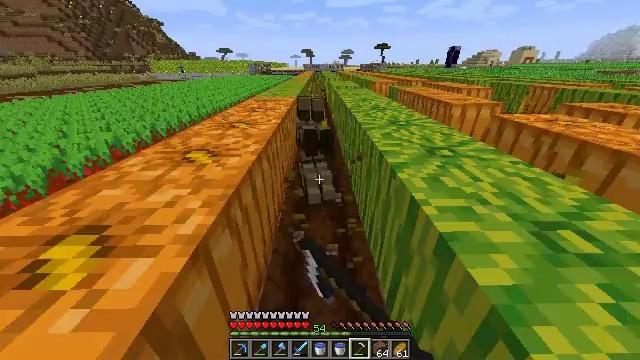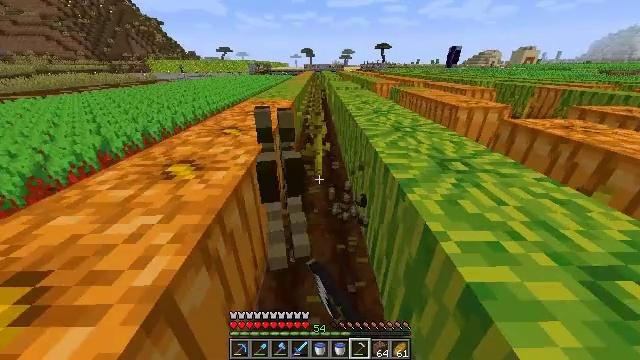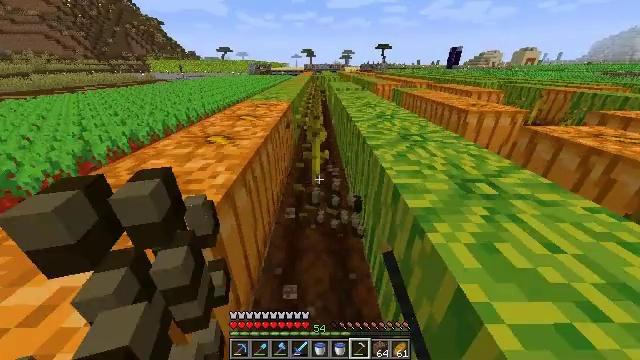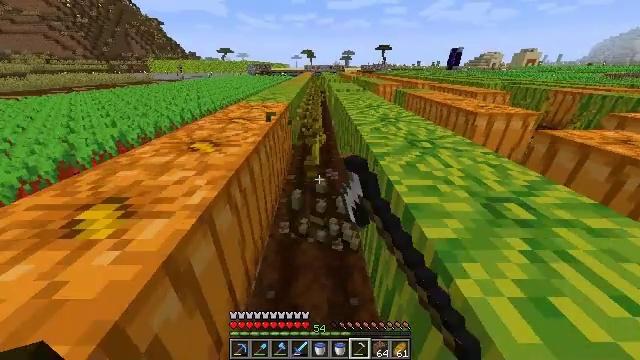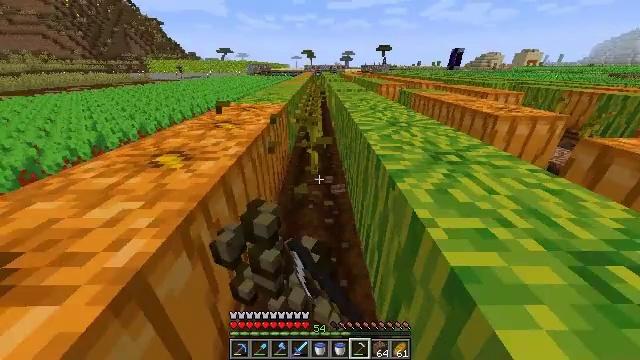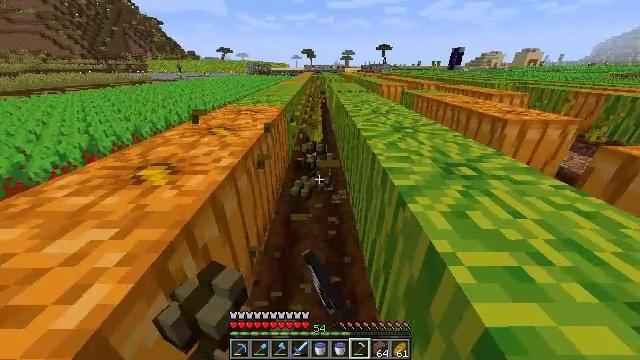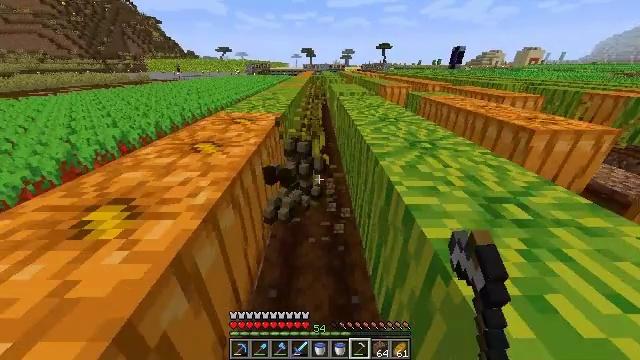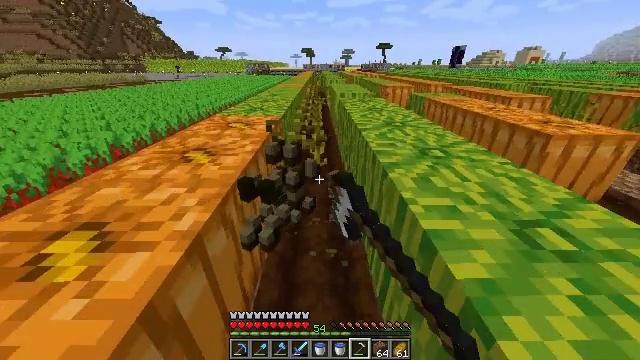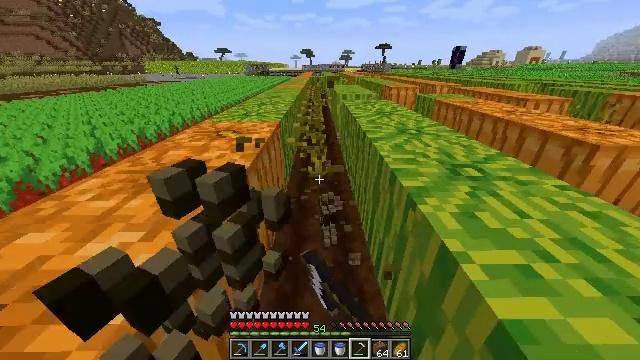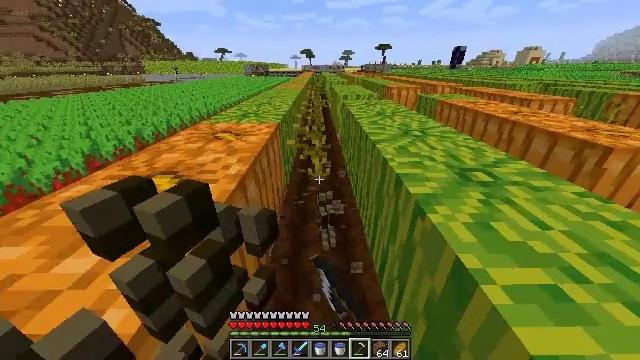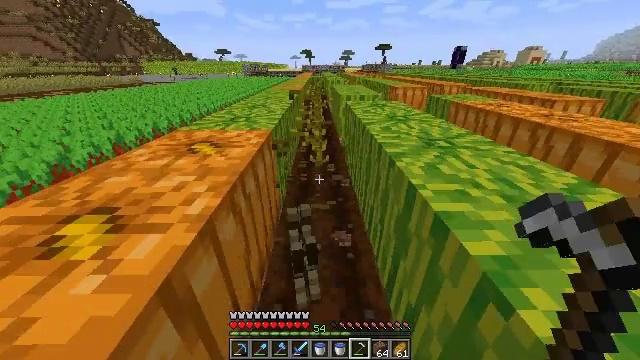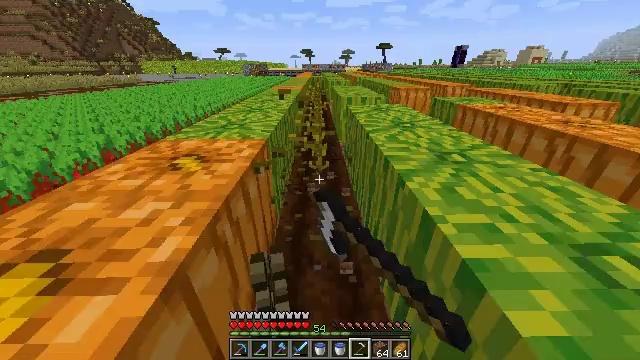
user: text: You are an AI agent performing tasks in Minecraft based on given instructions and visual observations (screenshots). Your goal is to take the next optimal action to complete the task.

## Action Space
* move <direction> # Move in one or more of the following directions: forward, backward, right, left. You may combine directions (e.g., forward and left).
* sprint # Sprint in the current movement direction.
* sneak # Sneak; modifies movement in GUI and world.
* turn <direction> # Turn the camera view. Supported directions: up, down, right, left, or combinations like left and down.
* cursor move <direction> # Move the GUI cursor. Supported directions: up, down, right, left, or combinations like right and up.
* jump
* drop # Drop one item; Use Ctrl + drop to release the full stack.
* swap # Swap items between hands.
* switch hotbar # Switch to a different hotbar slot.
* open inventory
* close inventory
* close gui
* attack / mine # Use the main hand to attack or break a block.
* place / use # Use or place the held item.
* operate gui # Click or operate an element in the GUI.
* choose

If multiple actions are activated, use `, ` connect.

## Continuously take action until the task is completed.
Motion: motion action
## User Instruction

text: Harvest the melon stem from your garden.
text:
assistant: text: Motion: move forward, sprint, attack / mine
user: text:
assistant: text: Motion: move forward, sprint, attack / mine
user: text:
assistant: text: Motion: move forward, sprint, attack / mine
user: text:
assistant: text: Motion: move forward, sprint, attack / mine
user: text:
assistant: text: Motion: move forward, sprint, attack / mine
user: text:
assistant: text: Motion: move forward, sprint, attack / mine
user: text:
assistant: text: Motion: move forward, sprint, attack / mine
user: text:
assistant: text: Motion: move forward, sprint, attack / mine
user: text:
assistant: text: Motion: move forward, sprint, attack / mine
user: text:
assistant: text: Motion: move forward, sprint, attack / mine
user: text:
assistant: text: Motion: move forward, sprint, attack / mine
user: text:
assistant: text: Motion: sprint, attack / mine